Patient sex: F
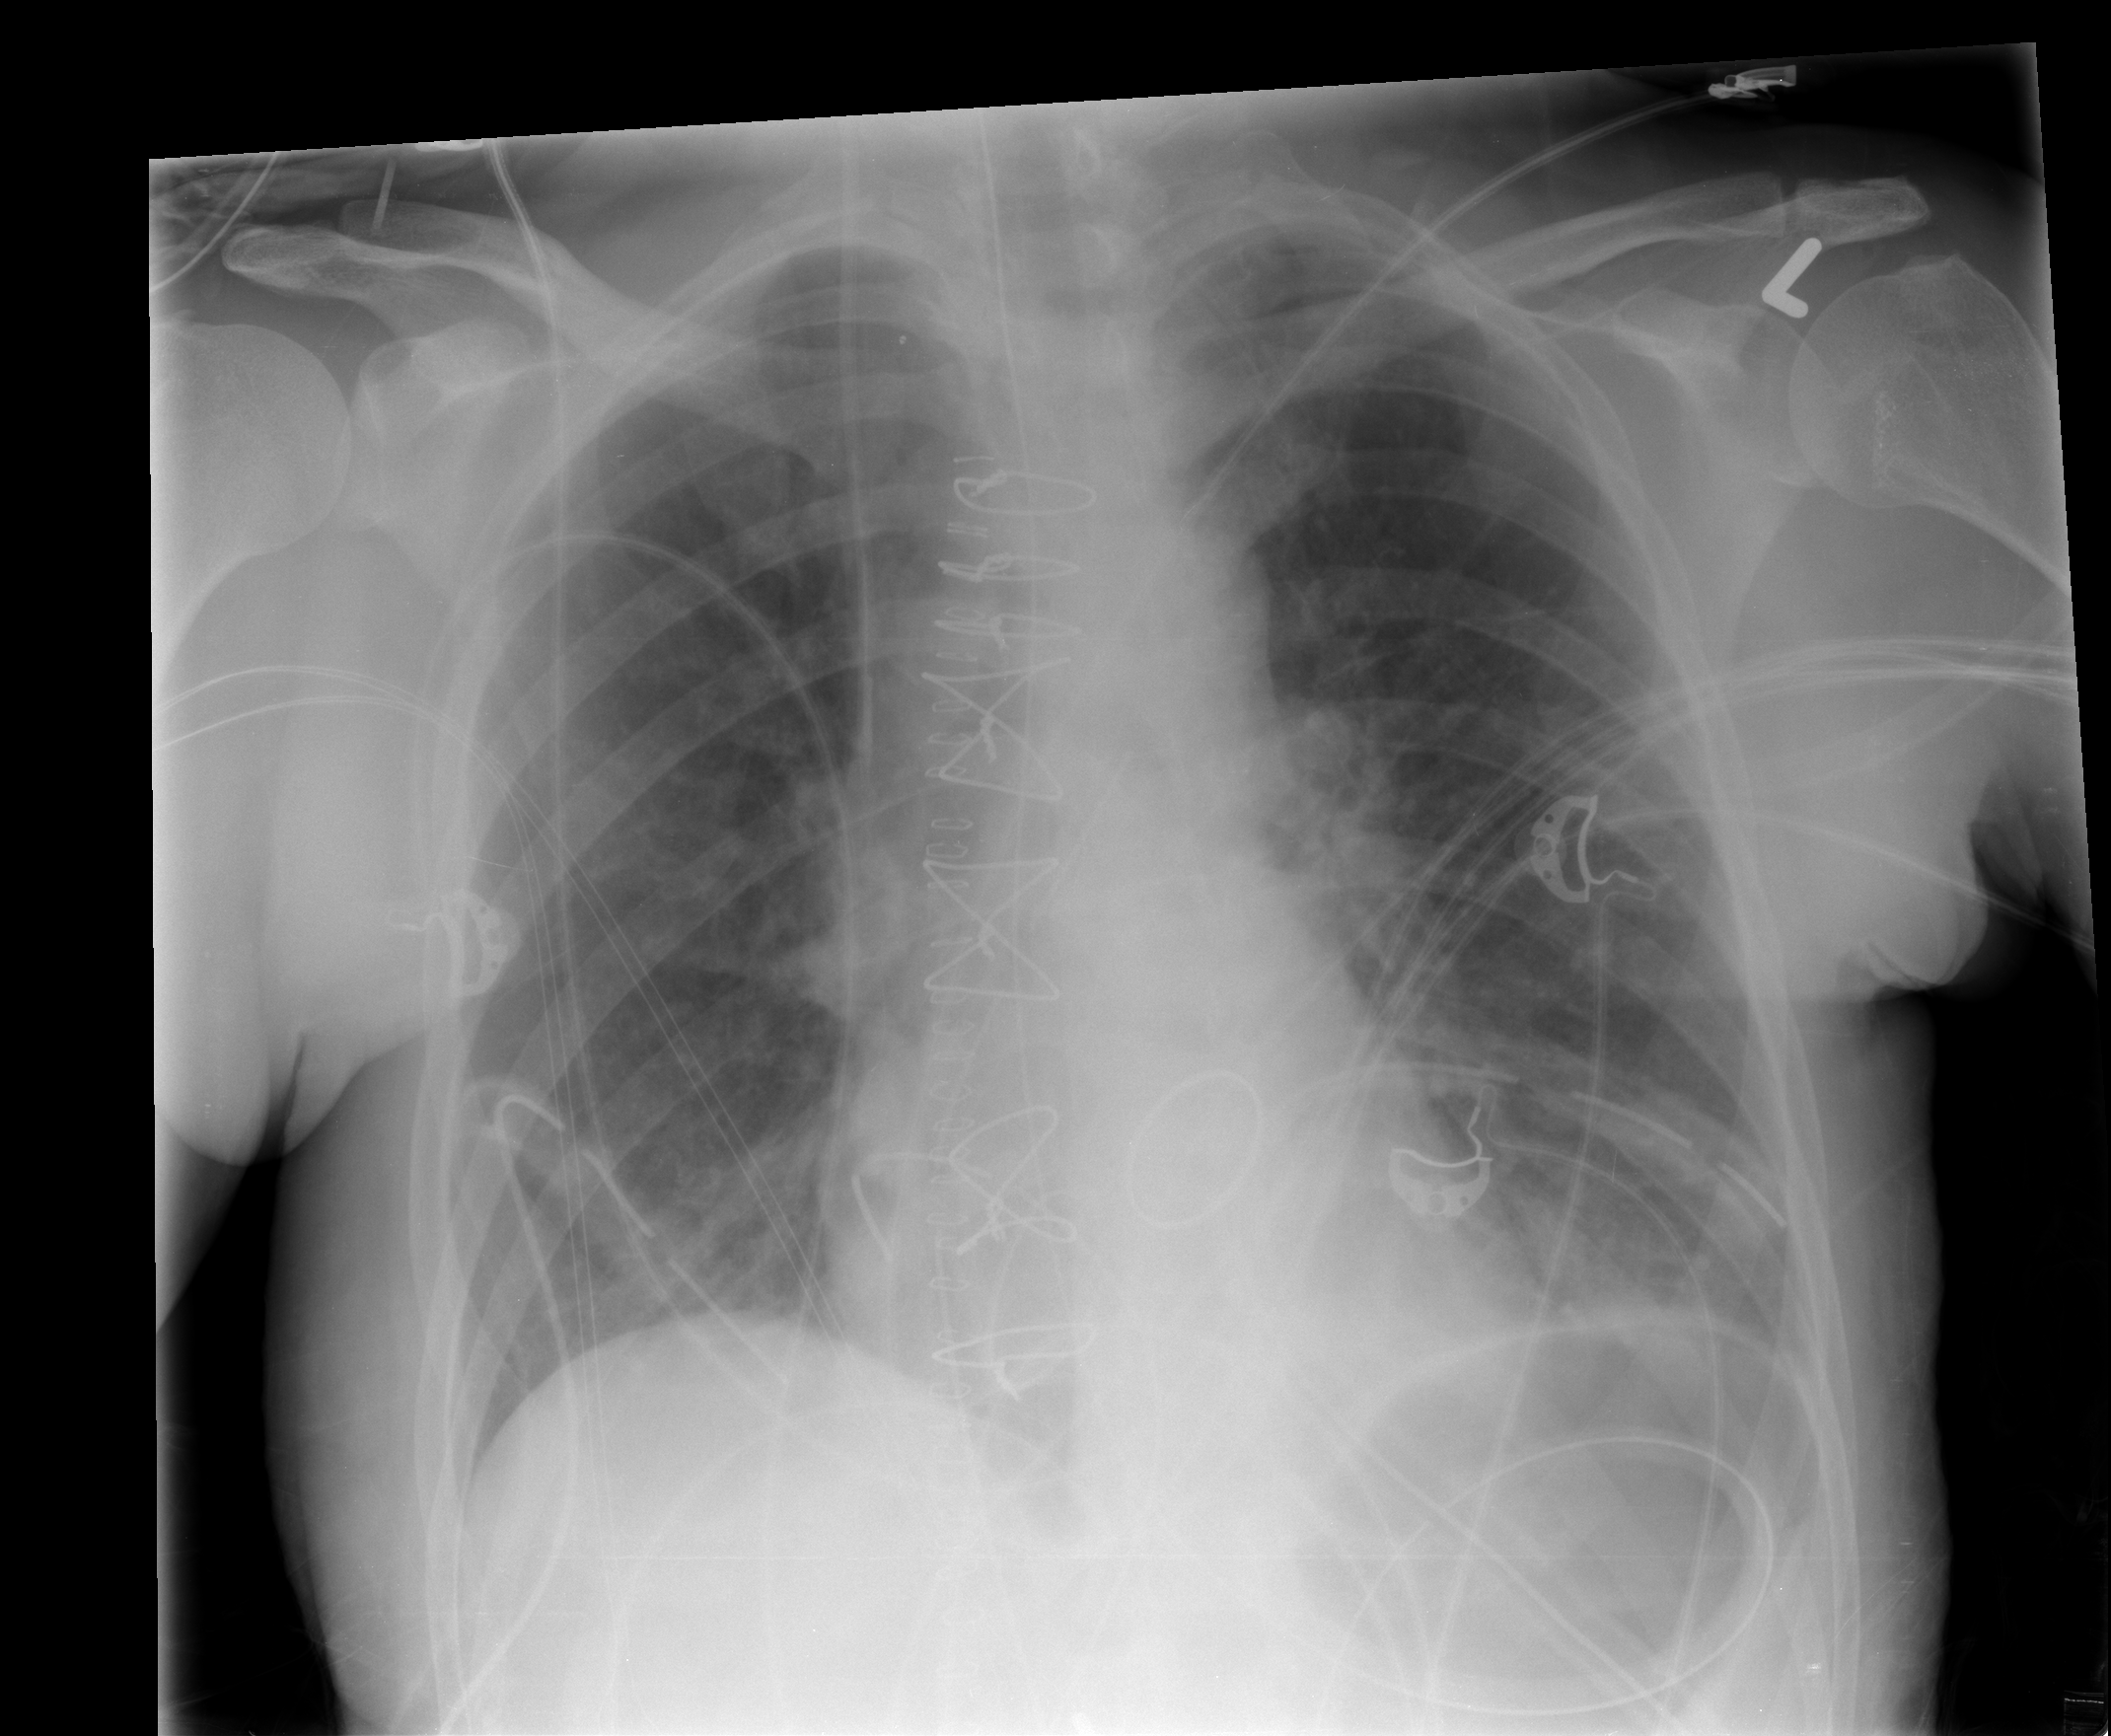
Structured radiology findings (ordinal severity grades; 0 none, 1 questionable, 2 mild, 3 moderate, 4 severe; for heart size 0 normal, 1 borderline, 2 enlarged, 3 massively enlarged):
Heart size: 0
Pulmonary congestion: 2
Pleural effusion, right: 0
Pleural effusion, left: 0
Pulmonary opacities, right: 2
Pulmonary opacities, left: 2
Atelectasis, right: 2
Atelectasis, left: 2